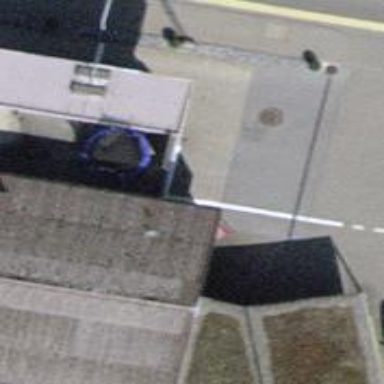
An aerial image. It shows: Fuel station.